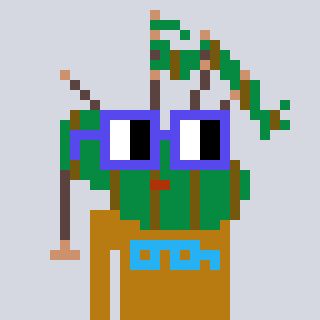
a pixel art character with square blue glasses, a bagpipe-shaped head and a gold-colored body on a cool background